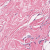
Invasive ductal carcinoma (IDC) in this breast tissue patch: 0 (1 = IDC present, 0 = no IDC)